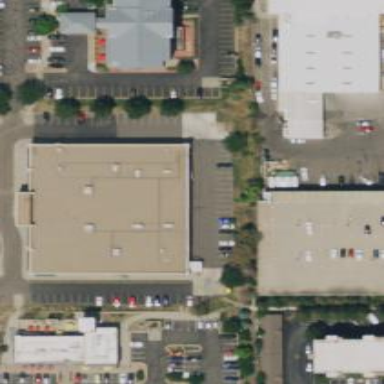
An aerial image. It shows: Retail building.